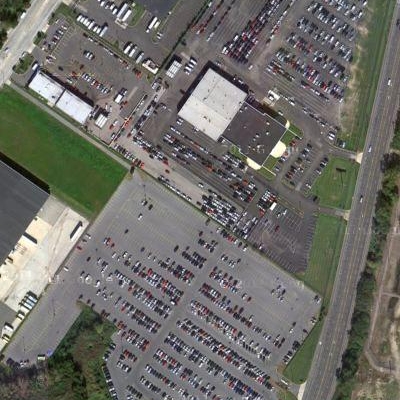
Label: gParking